Question: I have a problem concerning validation of children of a form.
I have a type, that contain several types of another type.
In those subtype I have one field required, one fiend non required.
But even both are empty, the form is validated
Here are my classes
'''
class PassengerList {
/**
* @Assert\Valid() //If it's an array of objet, should validate all the object of the list *traverse
*/
protected $passengers;
/**
* @Assert\Valid
*/
protected $passengers_child;
/**
* @Assert\Valid
*/
protected $passengers_baby;
}
'''
'''
class PassengerListType extends AbstractType
{
public function buildForm(FormBuilder $builder, array $options)
{
$builder->add('passengers','collection', array(
'type' => new PassengerType(),
'allow_add' => false,
'required'=> true,
'allow_delete' => false));
$builder->add('passengers_child','collection', array(
'type' => new PassengerChildType(),
'allow_add' => true,
'allow_delete' => false));
$builder->add('passengers_baby','collection', array(
'type' => new PassengerBabyType(),
'allow_add' => true,
'allow_delete' => false));
}
function getName()
{
return 'passenger_list';
}
}
'''
'''
class PassengerType extends AbstractType
{
public function buildForm(FormBuilder $builder, array $options)
{
$date_params = array("widget"=>"single_text","input"=>"datetime",'format' => 'dd-MM-yyyy',);
$builder
->add('civility', 'choice', array("choices"=>Passenger::getCivilityList()))
->add('birthdate','date',$date_params)
->add('last_name','text',array('required'=>true))
->add('first_name','text',array('required'=>false))
->add('type','hidden');
}
function getName()
{
return 'passenger';
}
public function getDefaultOptions(array $options)
{
return array(
'data_class' => 'Travelyo\CoreBundle\Entity\Passenger',
);
}
}
'''
which give me this form:

But when validating the form with $form->isValid() The value returned is true altough I leave both fields empty.
I have the feeling that the problem is that nothing is validated in the chidlren types.
Do you have any leeds that can help me with that ?
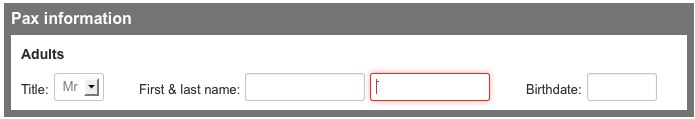
Answer: Are you using 2.1?
Either you need to specify <URL>.